Question: I would like to prepare two checkbox. First checkbox will always have value true and always be checked, but I do not know how to do it.

In second checkbox, if customer will agree this checkbox will send me some values. This is my example, but doesn't work correct.
'''
@Html.CheckBoxFor(m => m.SaleAgree)
@{
ViewData["SaleAgree"] = true;
}
'''
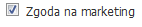
Answer: First checkbox will always have value true:
'''
@Html.CheckBoxFor(x => x.SaleAgree, new { @checked="checked" })
'''
Second checkbox If customer will agree this checkbox will send me some values:
'''
@Html.CheckBoxFor(x => x.SecondProperty, new { id="second" })
'''
and then 'jquery': <URL>